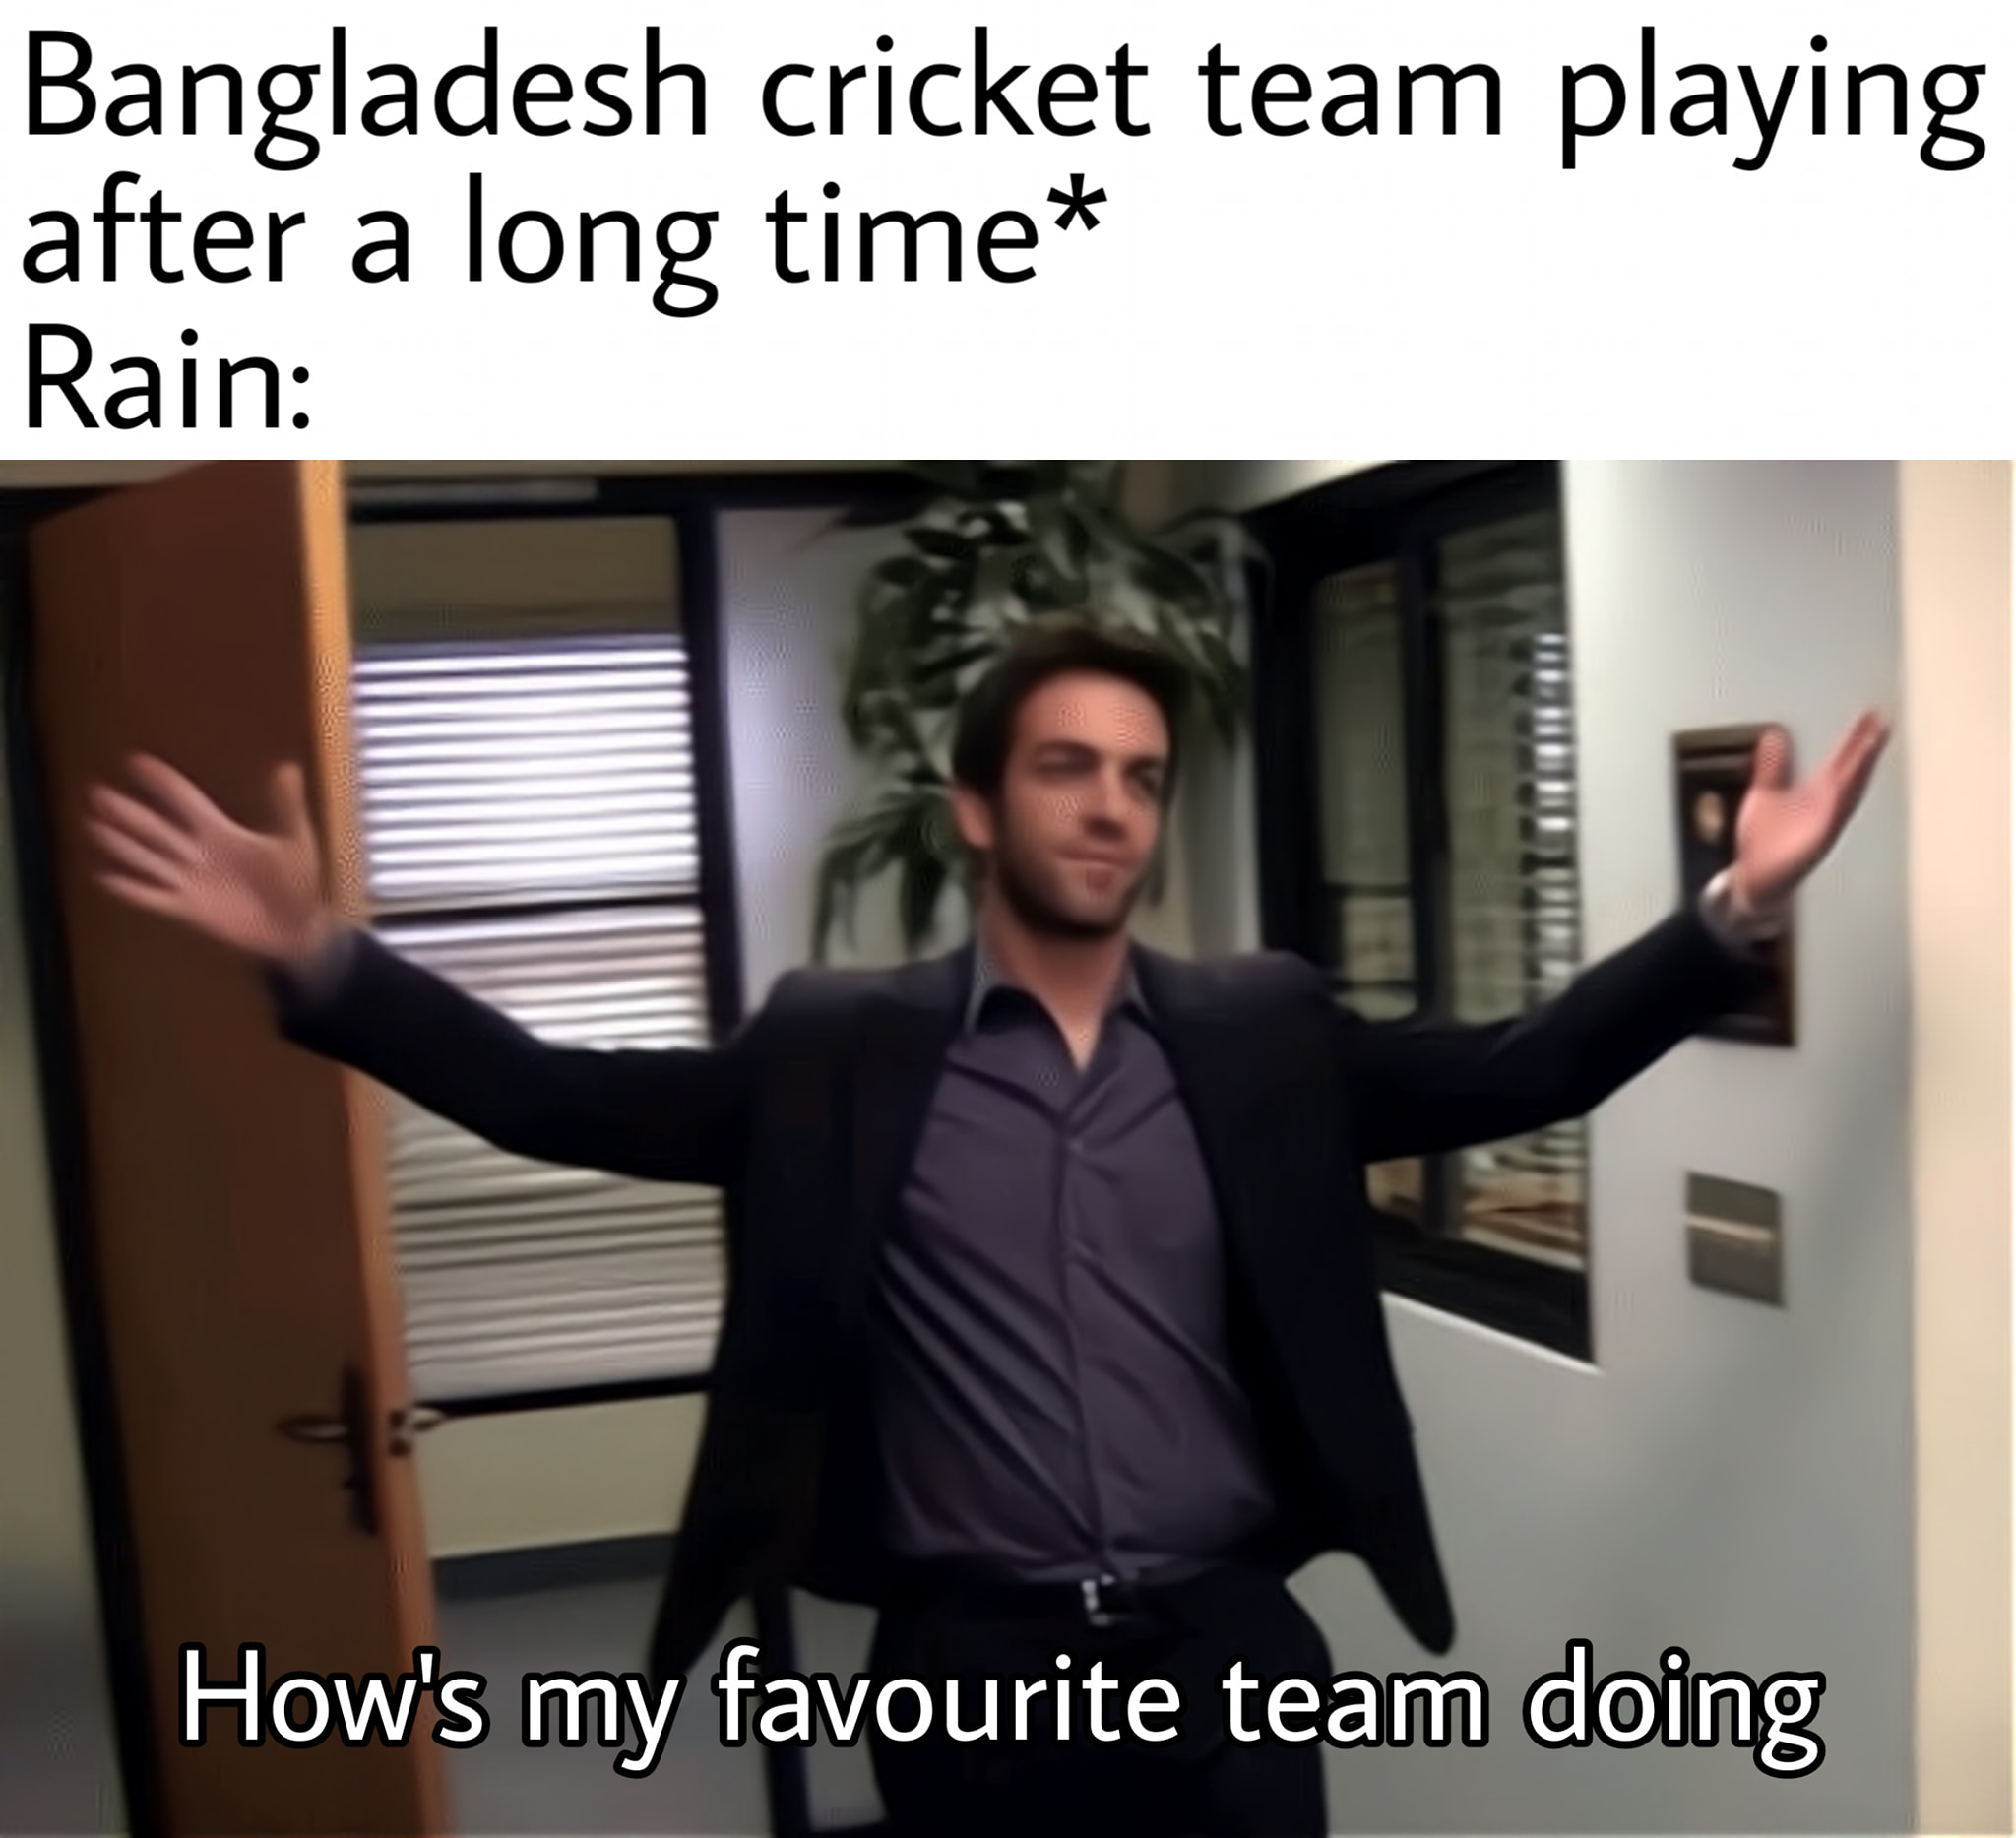
Caption: Bangladesh cricket team playing after a long time*   Rain: How's my favourite team doing
Label: non-hate